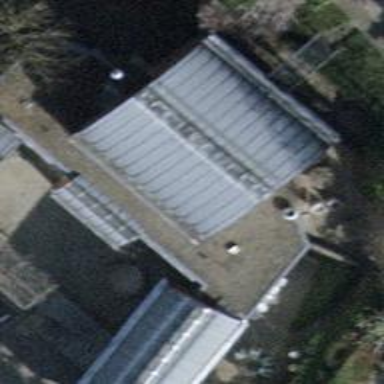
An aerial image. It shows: Building with gambrel roof.